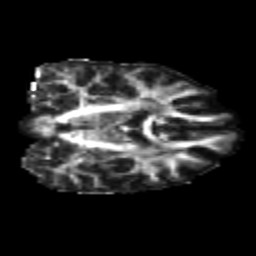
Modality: FA
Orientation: coronal
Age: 24
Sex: female
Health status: healthy
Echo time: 0.074 s